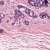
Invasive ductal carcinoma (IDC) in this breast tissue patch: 0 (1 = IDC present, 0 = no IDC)